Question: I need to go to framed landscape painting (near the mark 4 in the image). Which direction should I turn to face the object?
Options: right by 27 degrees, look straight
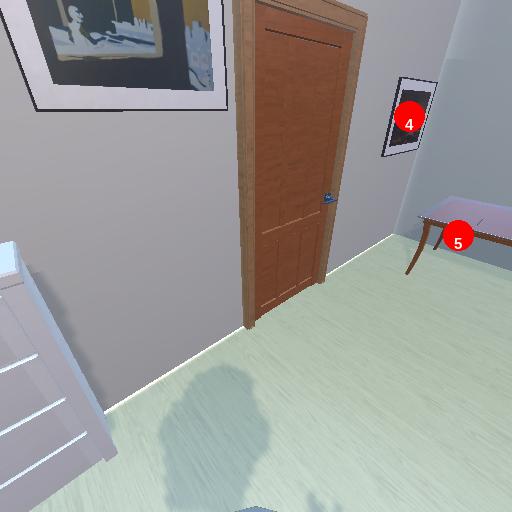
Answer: right by 27 degrees